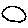
Label: circle